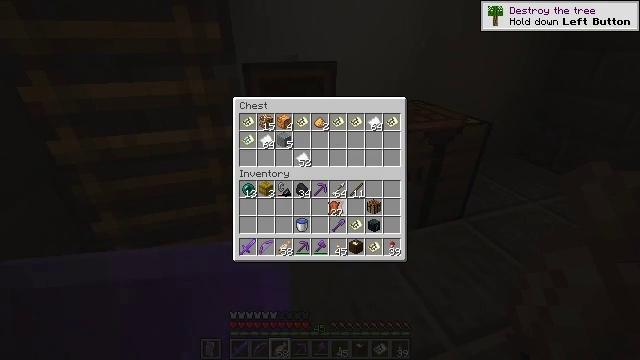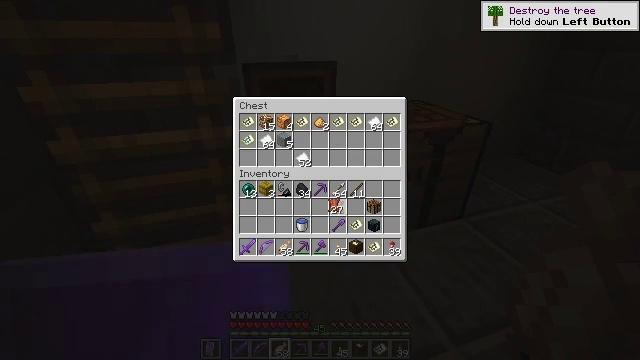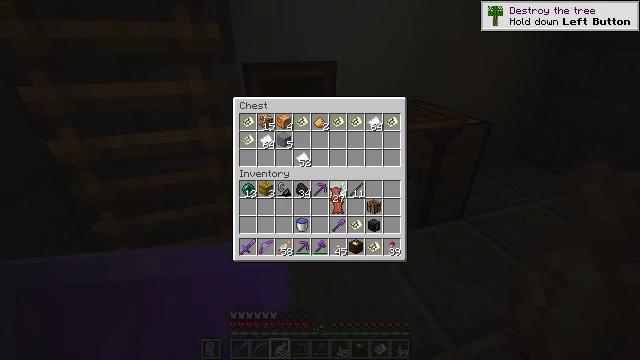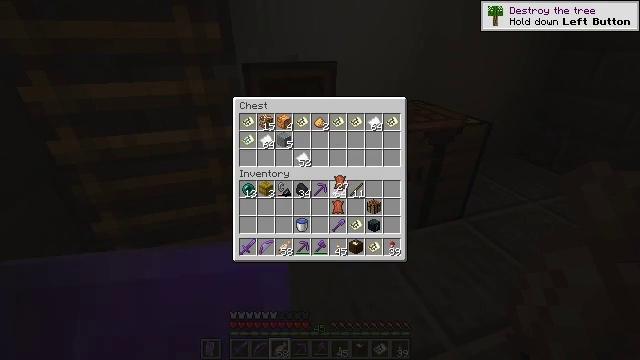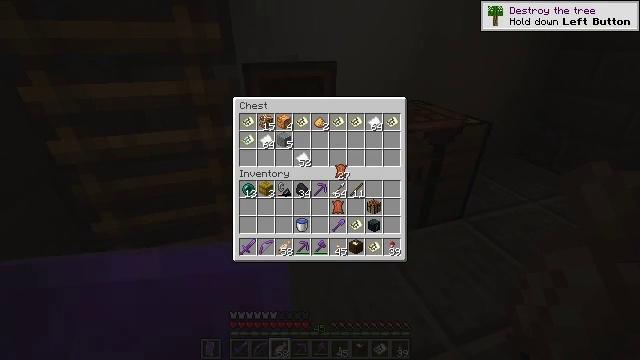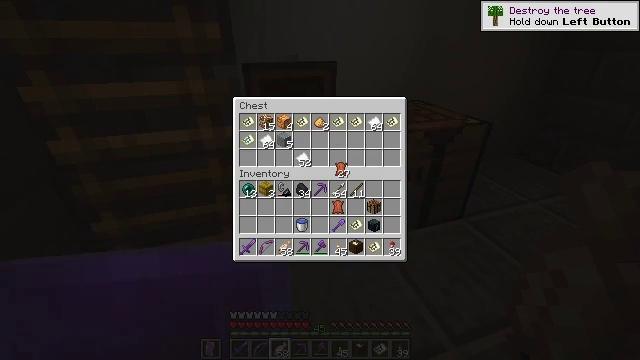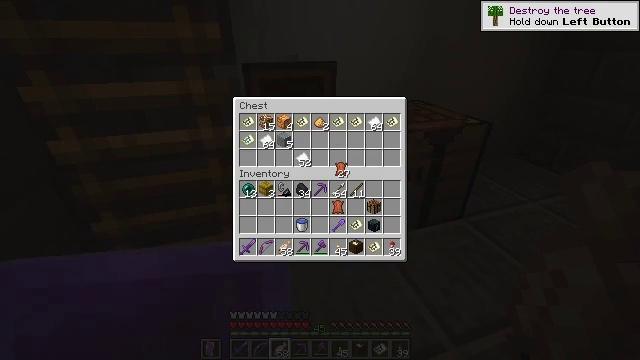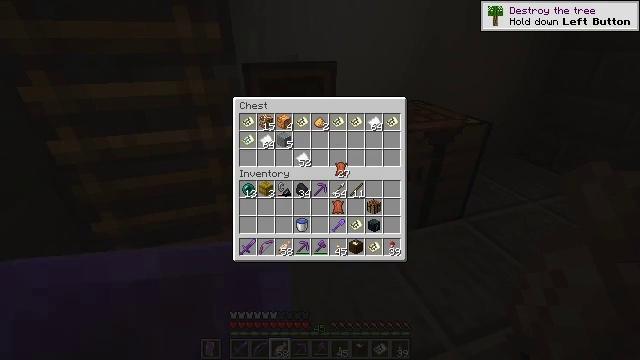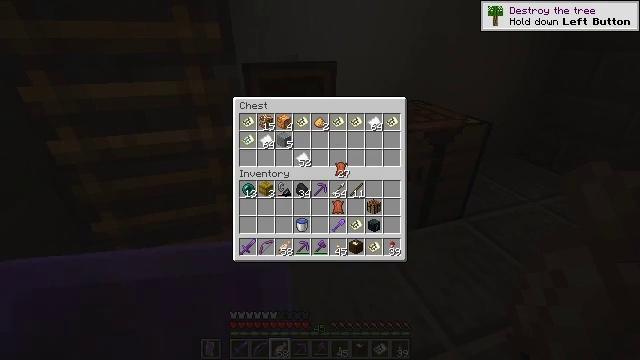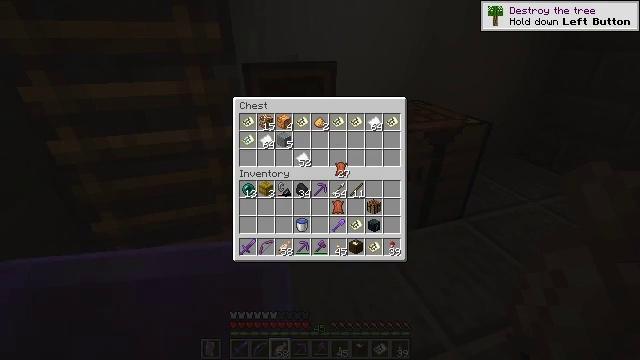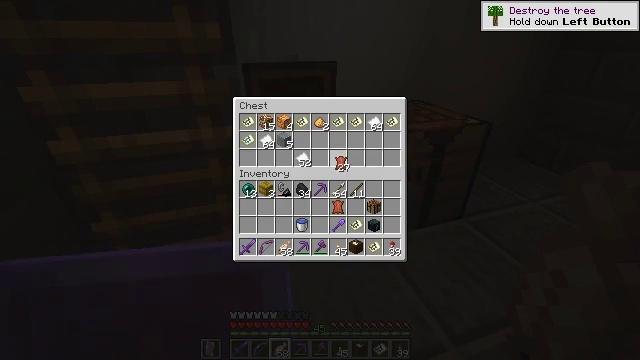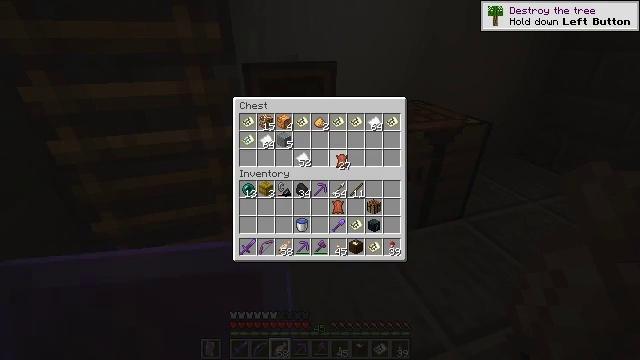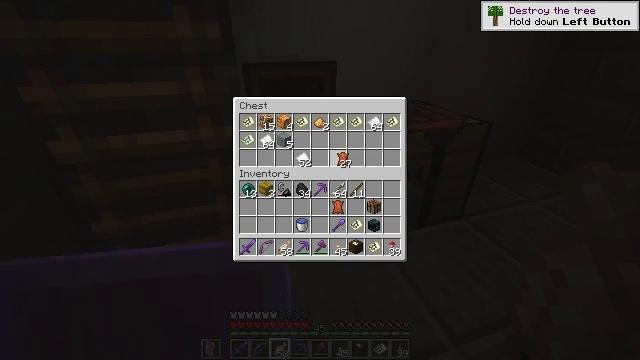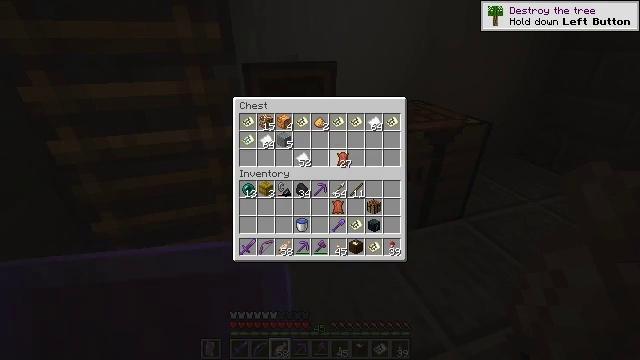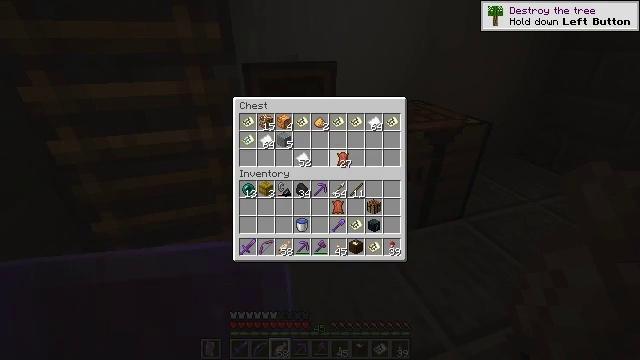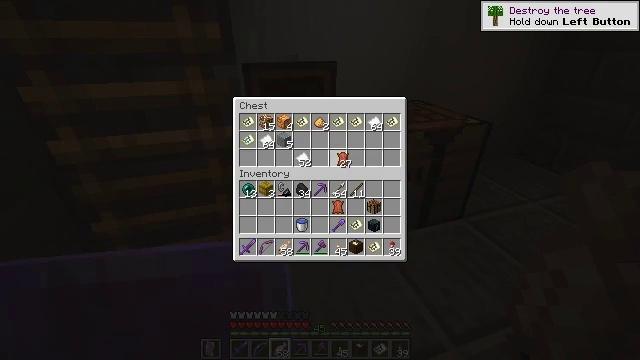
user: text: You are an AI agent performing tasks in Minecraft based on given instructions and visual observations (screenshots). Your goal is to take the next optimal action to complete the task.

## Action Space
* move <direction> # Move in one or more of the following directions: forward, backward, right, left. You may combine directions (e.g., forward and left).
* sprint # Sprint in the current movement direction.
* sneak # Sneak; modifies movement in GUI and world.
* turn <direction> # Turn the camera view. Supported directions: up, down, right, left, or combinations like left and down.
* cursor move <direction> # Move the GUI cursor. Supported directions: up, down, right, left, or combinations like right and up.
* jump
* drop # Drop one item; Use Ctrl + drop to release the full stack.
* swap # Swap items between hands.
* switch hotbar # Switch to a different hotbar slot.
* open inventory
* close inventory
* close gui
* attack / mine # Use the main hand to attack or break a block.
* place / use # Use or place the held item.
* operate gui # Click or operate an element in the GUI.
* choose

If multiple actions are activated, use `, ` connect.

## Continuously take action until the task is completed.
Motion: motion action
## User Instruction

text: Make an item frame in the crafting table.
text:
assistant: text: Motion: no_op
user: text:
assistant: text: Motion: turn up
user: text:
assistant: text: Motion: turn up
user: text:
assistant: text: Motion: turn up
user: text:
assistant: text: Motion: no_op
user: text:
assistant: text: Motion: no_op
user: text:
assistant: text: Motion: no_op
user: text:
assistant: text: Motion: no_op
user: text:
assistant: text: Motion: no_op
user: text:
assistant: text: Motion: no_op
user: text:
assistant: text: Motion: no_op
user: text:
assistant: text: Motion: no_op
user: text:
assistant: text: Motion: attack / mine
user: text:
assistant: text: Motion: attack / mine
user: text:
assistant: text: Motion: attack / mine
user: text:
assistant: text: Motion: no_op
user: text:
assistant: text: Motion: no_op
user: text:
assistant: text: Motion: no_op
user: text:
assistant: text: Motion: no_op
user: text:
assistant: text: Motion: no_op
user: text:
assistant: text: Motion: no_op
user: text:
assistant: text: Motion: no_op
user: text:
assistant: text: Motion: no_op
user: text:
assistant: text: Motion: move right
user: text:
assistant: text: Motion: move right
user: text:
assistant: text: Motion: move forward and move right
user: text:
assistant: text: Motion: move forward and move right
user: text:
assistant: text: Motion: move forward
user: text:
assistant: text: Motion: no_op
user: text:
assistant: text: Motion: no_op